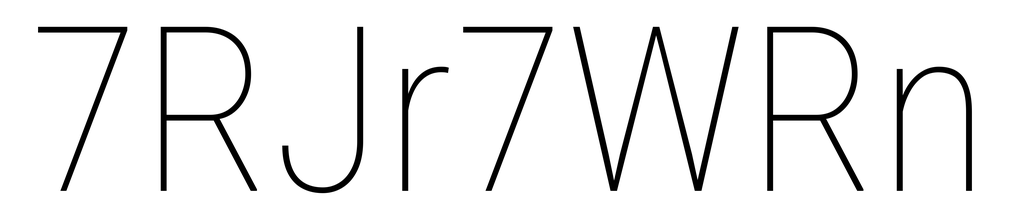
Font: Roboto_Condensed_Thin